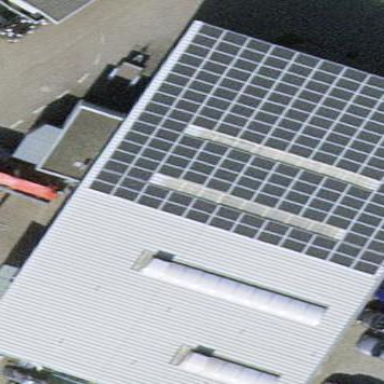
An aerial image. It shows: Industrial building with skillion roof shape.